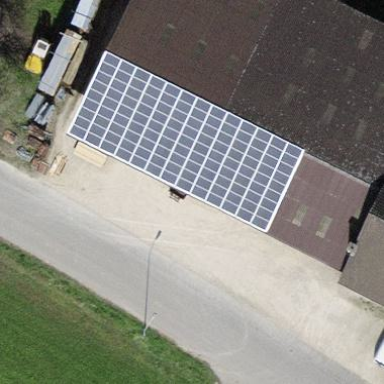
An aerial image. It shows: Industrial building with solar photovoltaic panel generator.